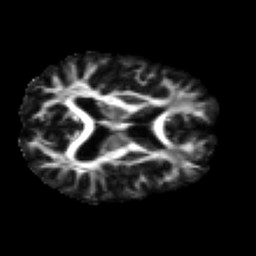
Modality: FA
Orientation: axial
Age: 37
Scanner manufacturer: siemens
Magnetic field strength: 3 T
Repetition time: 2.2 s
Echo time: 0.084 s